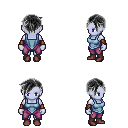
a pixel art fantasy rpg character, female body template, dark elf, purple skin, blue vest, magenta pants, gray pixie cut hairstyle, cloth bracers, maroon shoes, four views (front, back, left, right), 2x2 character sprite sheet, small pixel art, hard edges, no anti-aliasing